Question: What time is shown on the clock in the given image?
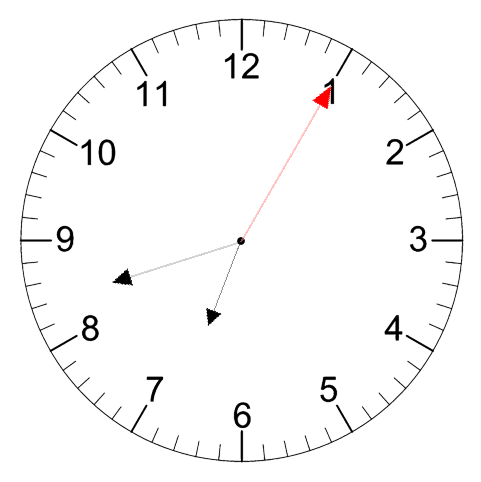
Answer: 06:42:05